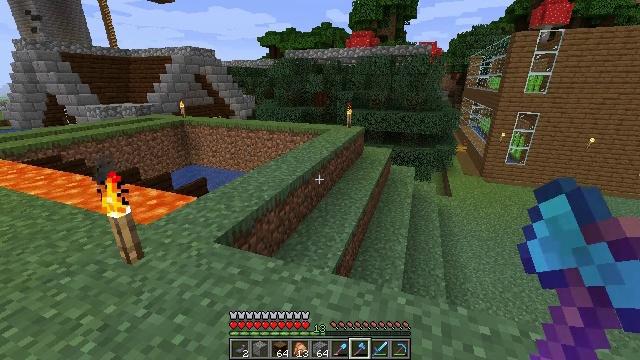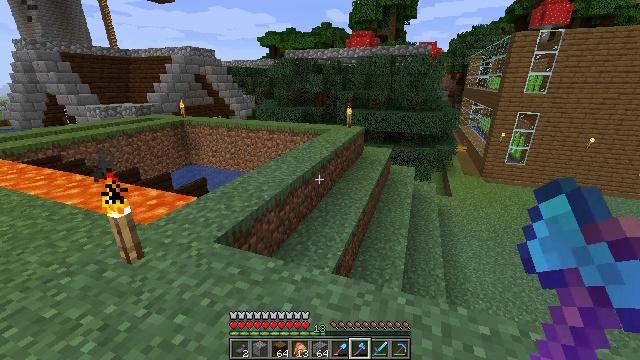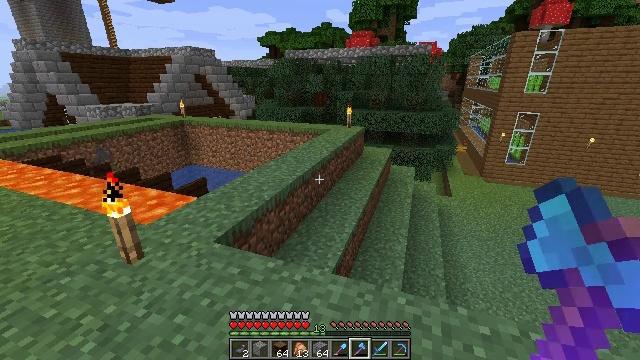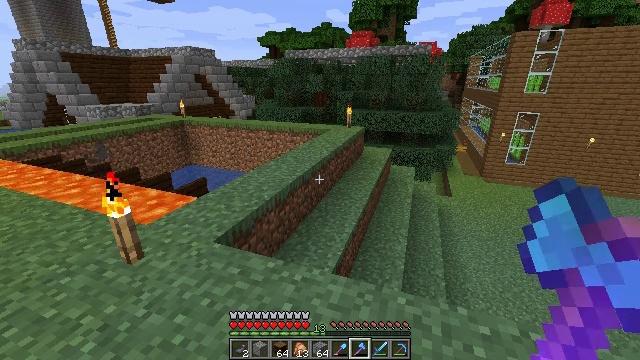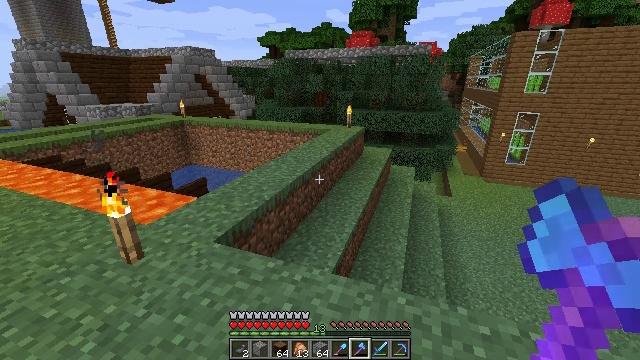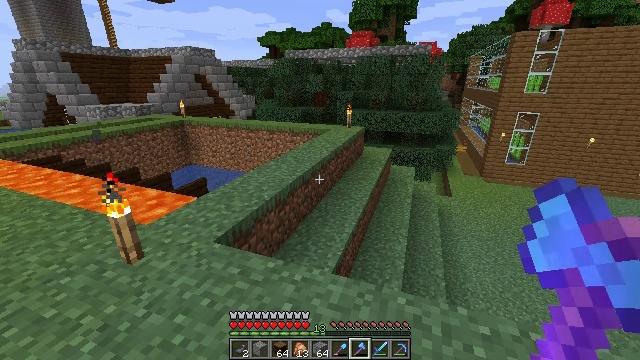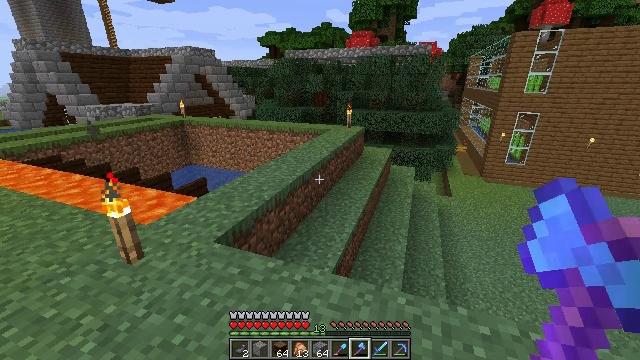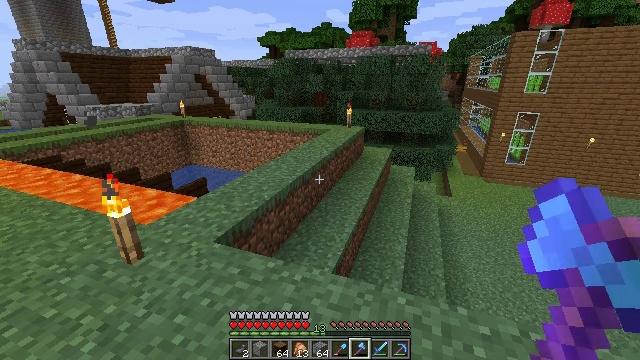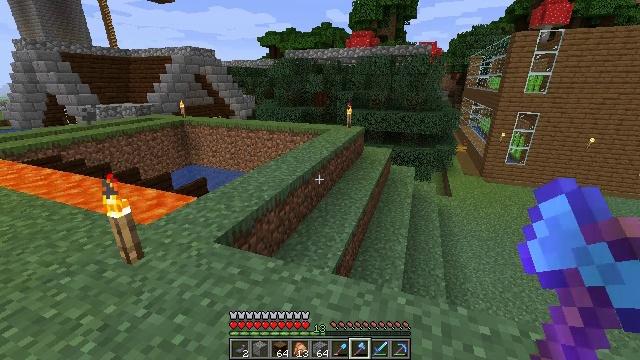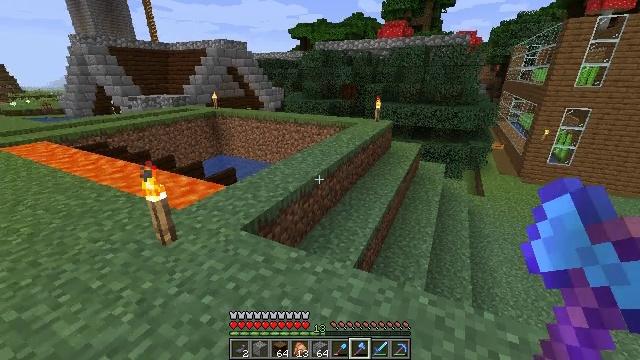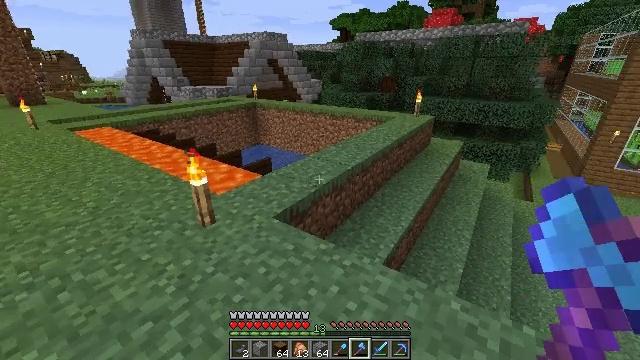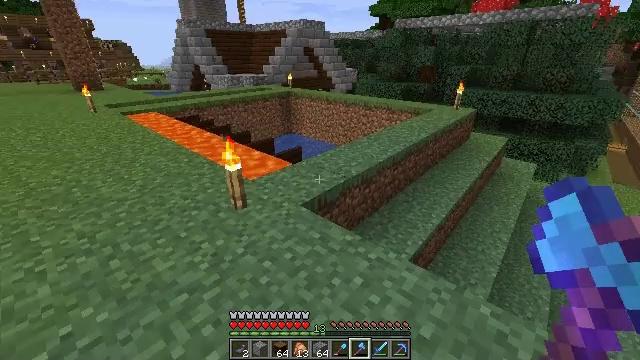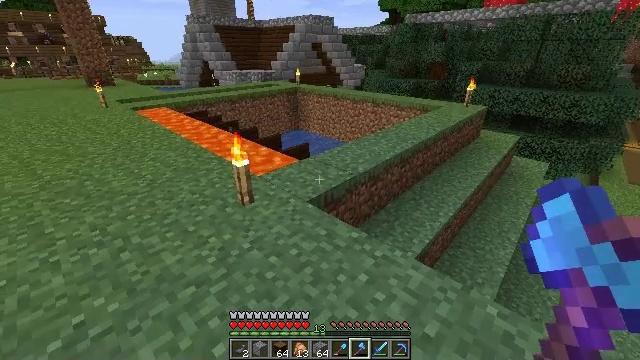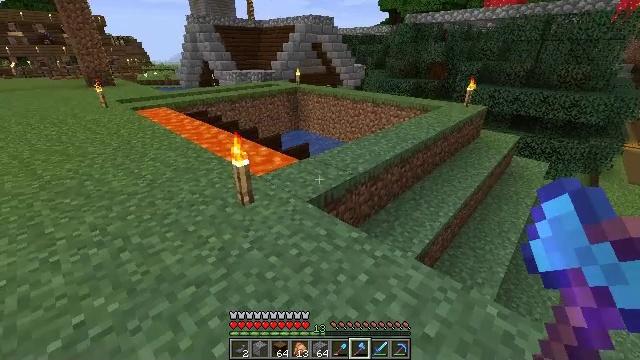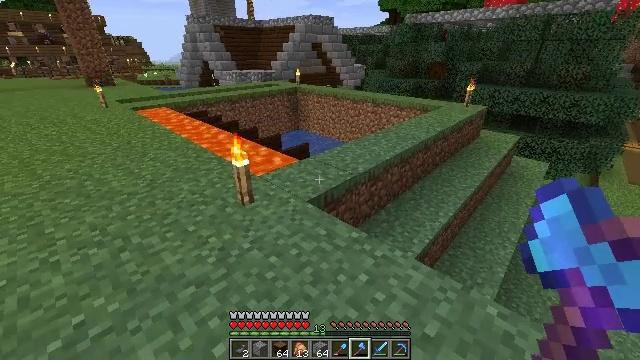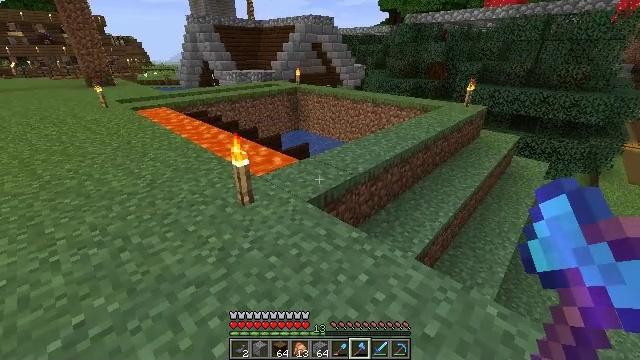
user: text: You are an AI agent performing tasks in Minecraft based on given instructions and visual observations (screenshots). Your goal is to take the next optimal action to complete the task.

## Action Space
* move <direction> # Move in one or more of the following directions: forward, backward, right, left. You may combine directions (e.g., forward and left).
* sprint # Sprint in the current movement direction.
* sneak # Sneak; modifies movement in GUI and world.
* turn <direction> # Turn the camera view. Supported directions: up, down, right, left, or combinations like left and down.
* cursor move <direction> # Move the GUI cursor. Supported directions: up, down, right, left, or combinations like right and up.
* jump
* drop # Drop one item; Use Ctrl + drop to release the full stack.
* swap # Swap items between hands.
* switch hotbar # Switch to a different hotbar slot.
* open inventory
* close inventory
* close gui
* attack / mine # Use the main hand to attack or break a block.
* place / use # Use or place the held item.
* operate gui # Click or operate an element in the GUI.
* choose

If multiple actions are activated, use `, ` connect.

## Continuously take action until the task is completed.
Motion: motion action
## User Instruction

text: Collect wheat crops.
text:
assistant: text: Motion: no_op
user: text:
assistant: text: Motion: no_op
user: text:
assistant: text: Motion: no_op
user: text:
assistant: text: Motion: no_op
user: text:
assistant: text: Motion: no_op
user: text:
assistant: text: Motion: no_op
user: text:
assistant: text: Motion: no_op
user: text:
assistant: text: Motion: no_op
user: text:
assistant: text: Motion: turn left and down
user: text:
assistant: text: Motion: turn left and down
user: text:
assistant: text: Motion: turn left and down
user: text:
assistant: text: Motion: turn left
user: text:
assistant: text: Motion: no_op
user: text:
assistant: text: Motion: no_op
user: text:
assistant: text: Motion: no_op
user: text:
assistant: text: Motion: no_op
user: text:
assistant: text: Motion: no_op
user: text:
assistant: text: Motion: no_op
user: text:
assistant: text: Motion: turn left
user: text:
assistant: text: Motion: turn left and up
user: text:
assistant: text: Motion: no_op
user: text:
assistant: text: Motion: no_op
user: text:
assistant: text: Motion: no_op
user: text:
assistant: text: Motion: no_op
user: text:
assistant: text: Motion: no_op
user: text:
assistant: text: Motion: no_op
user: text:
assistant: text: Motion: no_op
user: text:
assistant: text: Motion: turn left
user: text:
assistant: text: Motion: turn left
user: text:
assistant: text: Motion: no_op